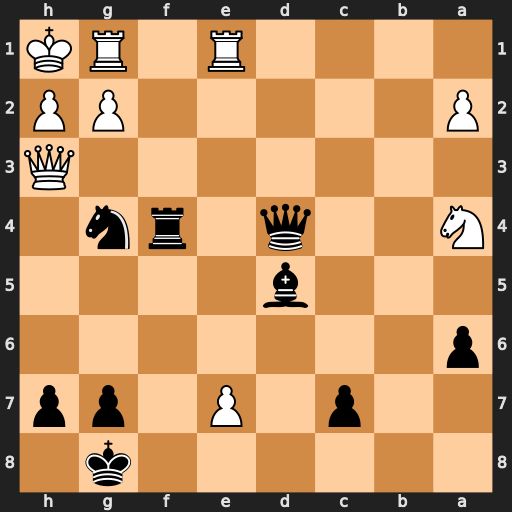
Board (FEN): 6k1/2p1P1pp/p7/3b4/N2q1rn1/7Q/P5PP/4R1RK
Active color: b
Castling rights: -
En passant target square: -
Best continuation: Nf2#